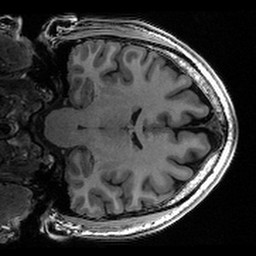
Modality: T1w
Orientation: coronal
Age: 25
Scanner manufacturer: siemens
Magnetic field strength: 3 T
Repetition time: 2.4 s
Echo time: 0.00224 s